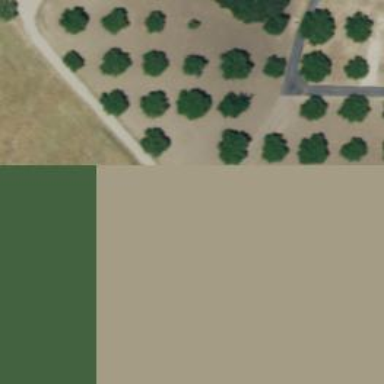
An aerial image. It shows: Orchard.